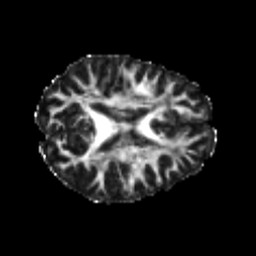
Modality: FA
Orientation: axial
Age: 22
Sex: female
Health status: healthy
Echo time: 0.074 s